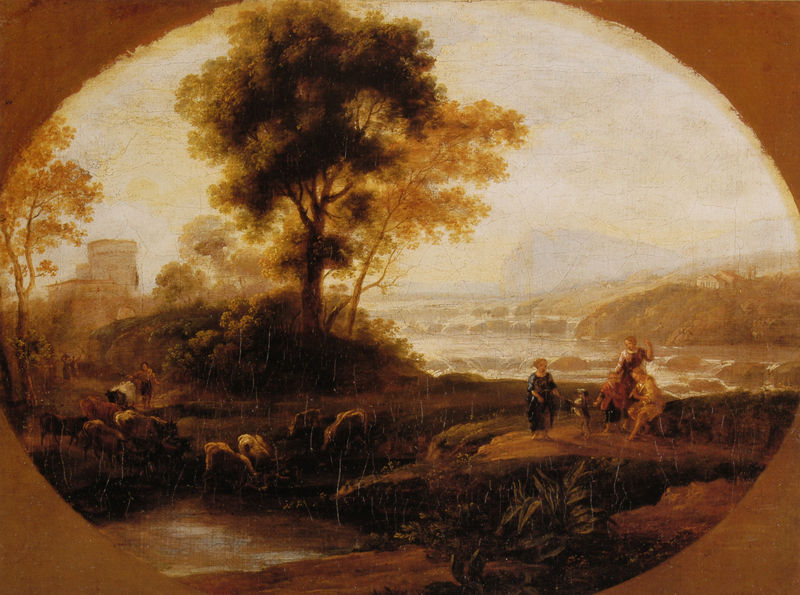
Titel: Italienische Ideallandschaft (Kopie nach Claude Lorrain)
Künstler: Johann Georg von Dillis
Institution: (Privatbesitz)
Schlagwörter: baum, berg, blau, blätter, dunkel, felsen, gemälde, himmel, laub, mann, meer, schatten, wasser, weiß, wolken, bäume, fluss, frauen, gelb, grün, landschaft, menschen, mädchen, ocker, see, teich, ufer, äste, abend, braun, fenster, frau, hintergrund, kleider, licht, orange, schwarz, zeichnung, dach, gebäude, gras, haus, hund, rot, schloss, tier, tiere, weg, wolke, beige, tanz, trinken, barock, bibel, rahmen, steine, niederlande, öl, bach, baumstamm, feld, ferne, horizont, häuser, hügel, kühe, morgen, natur, schilf, spiegelung, vieh, weite, zweige, büsche, sträucher, insel, familie, kind, musik, pflanze, pflanzen, tanzen, wasserfall, kinder, oval, reiter, rund, turm, weiher, wellen, ruhe, gebirge, leer, dorf, sonnenuntergang, herde, kuh, landschaftsmalerei, rind, herbst, rand, arbeiter, böschung, romantik, strom, wehr, staffage, blue, men, people, red, women, black, dark, dresses, gold, golden, woman, yellow, spielen, picture, brown, bucht, spiel, ruine, rinder, schaf, bücken, burg, medaillon, erdfarben, idyll, niederländisch, landzunge, halbrund, geige, romantisch, man, rock, rocks, sky, tree, building, hill, hills, house, lake, landscape, mountain, nature, water, waves, rötlich, summer, tower, trees, gehöft, tränke, eiche, männchen, boy, child, sfumato, autumn, evening, grass, river, stream, bushes, night, path, road, arkadien, frame, vertreibung, schafe, hirte, hirten, schäfer, castle, shadow, mother, animals, dog, biblisch, szenen, paysage, rötel, fleuve, fall, spaß, children, dirt, italy, outside, rural, sunny, ziegen, day, leaves, music, trunk, enfant, family, walk, quelle, musician, château, circle, cattle, cows, farm, horse, mill, pond, figurengruppe, lorrain, pool, pale, vache, sunset, vignette, sheep, fishing, genre, tour, livestock, mer, grazing, flute, farmers, arkadisch, waterfall, nichts, gilb, branch, mothers, round, shepherd, dance, dancing, drink, schafsherde, ovale, drinking, famille, scène, sepia, guitar, männchen machen, hirtenjungen, lute, singing, ränke, schäferinnen, banks, szee, troupeau, hous, rapids, vaches, l'r du rhin, längsoval, lighting, bucolique, browns, framing, buccolique, siblings, cowherd, crass, quitar, nice day, peasants